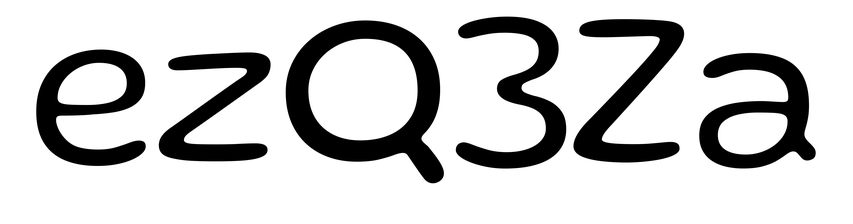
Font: Gluten_Light